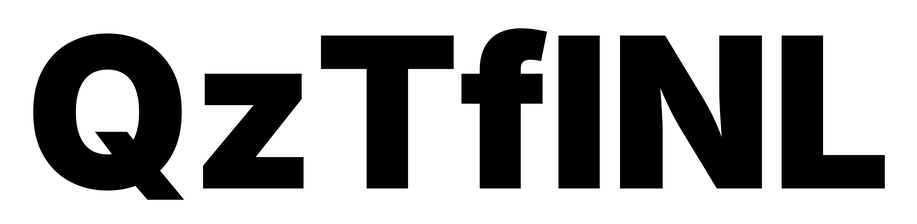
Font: Inter_Black